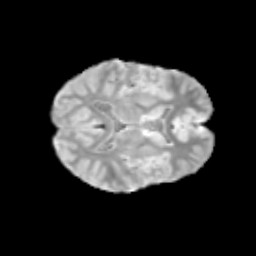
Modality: T2w
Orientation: axial
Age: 11
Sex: female
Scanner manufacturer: siemens
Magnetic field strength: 3 T
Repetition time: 3.8 s
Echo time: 0.07 s